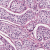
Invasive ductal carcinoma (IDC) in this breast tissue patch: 1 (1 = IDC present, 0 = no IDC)